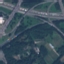
Land use / land cover class: Highway